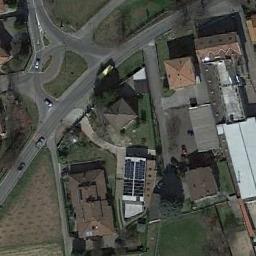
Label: roundabout